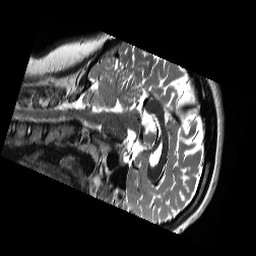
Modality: T2w
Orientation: sagittal
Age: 22
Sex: female
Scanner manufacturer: siemens
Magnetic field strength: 3 T
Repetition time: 13.52 s
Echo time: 0.088 s